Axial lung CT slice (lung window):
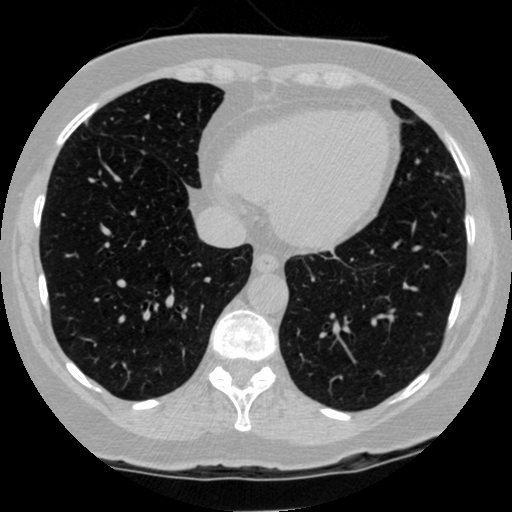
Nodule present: no